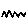
Label: zigzag